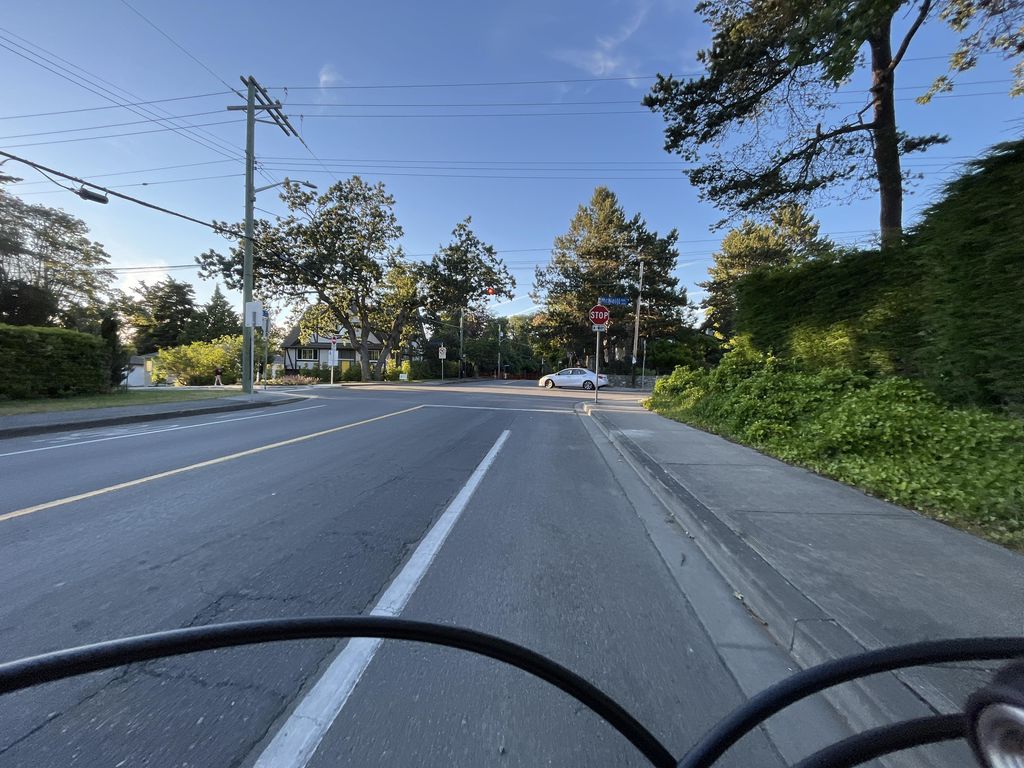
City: victoria